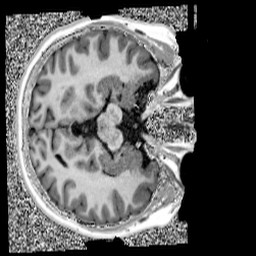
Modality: UNIT1
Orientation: axial
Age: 12
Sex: female
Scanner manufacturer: siemens
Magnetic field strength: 3 T
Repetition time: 4 s
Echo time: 0.00299 s